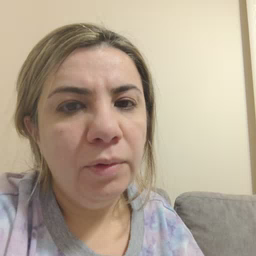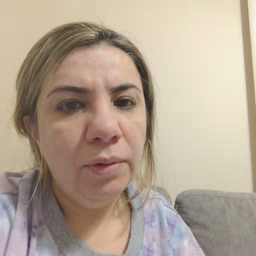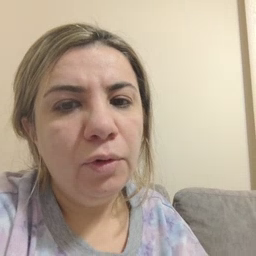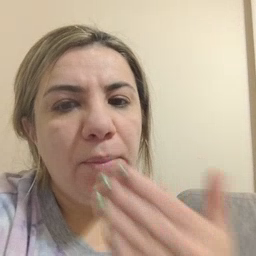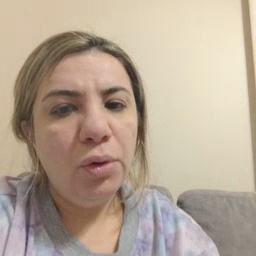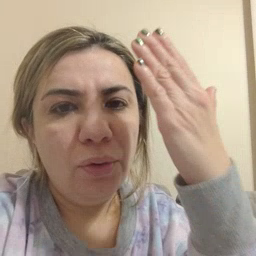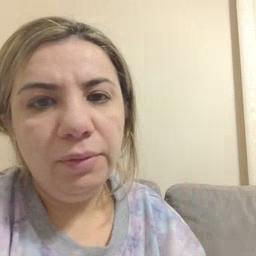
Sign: morning